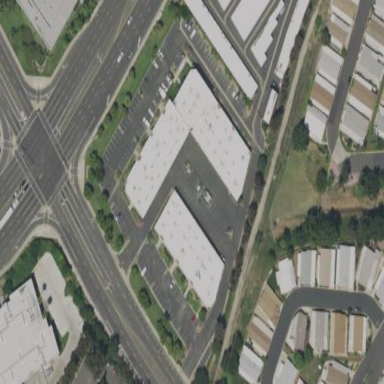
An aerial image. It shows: Commercial building.